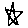
Label: star